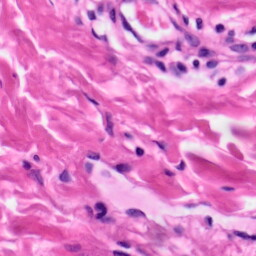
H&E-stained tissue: Skin